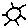
Label: sun